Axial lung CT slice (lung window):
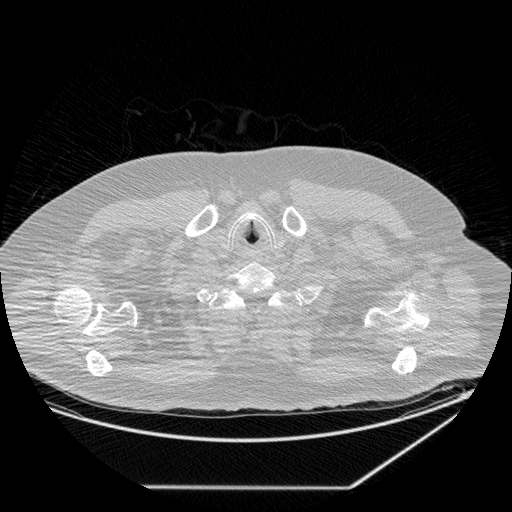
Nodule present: no